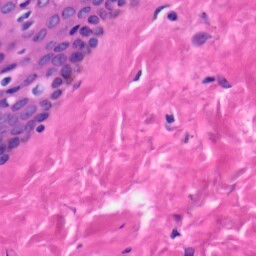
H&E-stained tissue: Skin